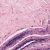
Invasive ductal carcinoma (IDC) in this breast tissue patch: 0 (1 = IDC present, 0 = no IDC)